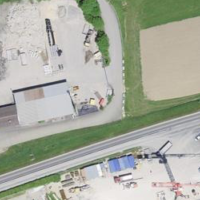
EUNIS habitat code: 57
Species observed at this site:
Cardamine heptaphylla